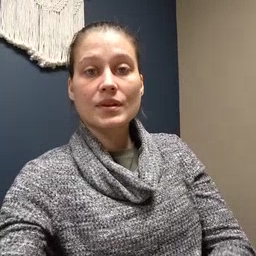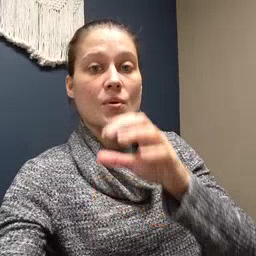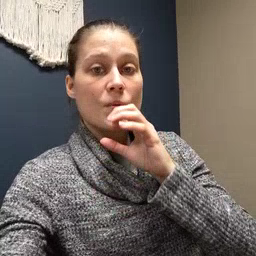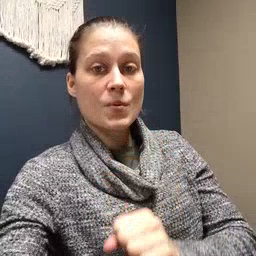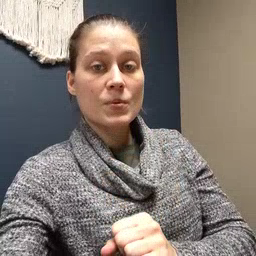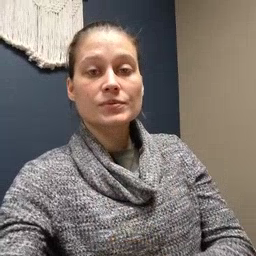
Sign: old